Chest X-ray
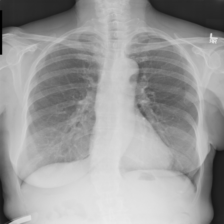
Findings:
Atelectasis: negative
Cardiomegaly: negative
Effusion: negative
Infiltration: negative
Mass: negative
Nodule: negative
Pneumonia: negative
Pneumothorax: negative
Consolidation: negative
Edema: negative
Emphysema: negative
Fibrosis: negative
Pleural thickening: negative
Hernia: negative